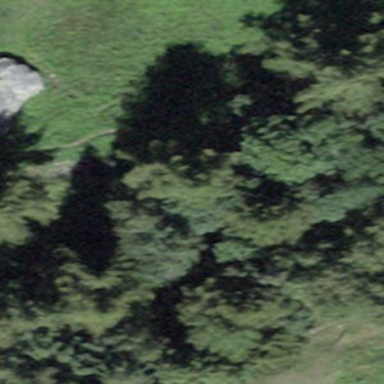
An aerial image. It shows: Forest area.